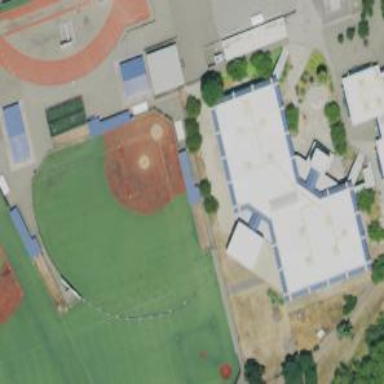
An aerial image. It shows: Softball pitch with grass surface for leisure land.